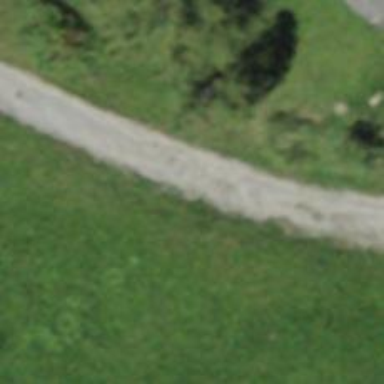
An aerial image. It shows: Dirt track road with grade3 tracktype.